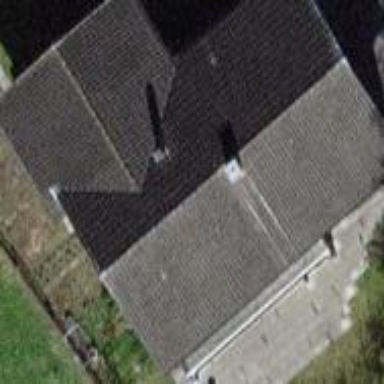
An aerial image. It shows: Detached building.